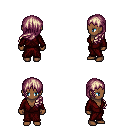
a pixel art fantasy rpg character, female body template, human, dark skin, red robe, gold greaves, white blonde left-swept hairstyle, four views (front, back, left, right), 2x2 character sprite sheet, small pixel art, hard edges, no anti-aliasing